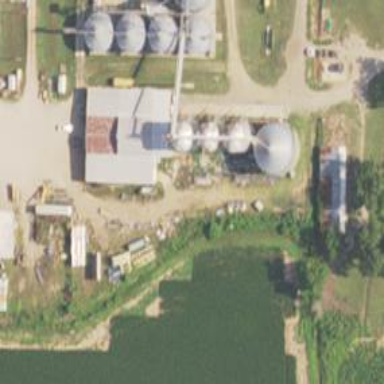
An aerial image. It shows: Silo.